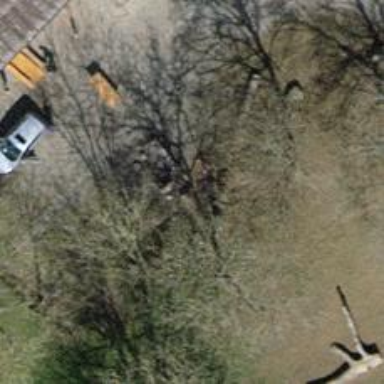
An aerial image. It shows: Brown bench.